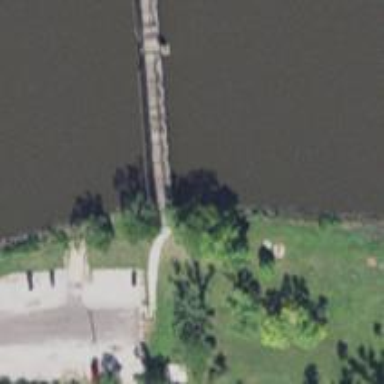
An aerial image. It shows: Footway bridge.